Field crop: maize
Growth stage: 2
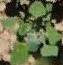
Species: chenopodium